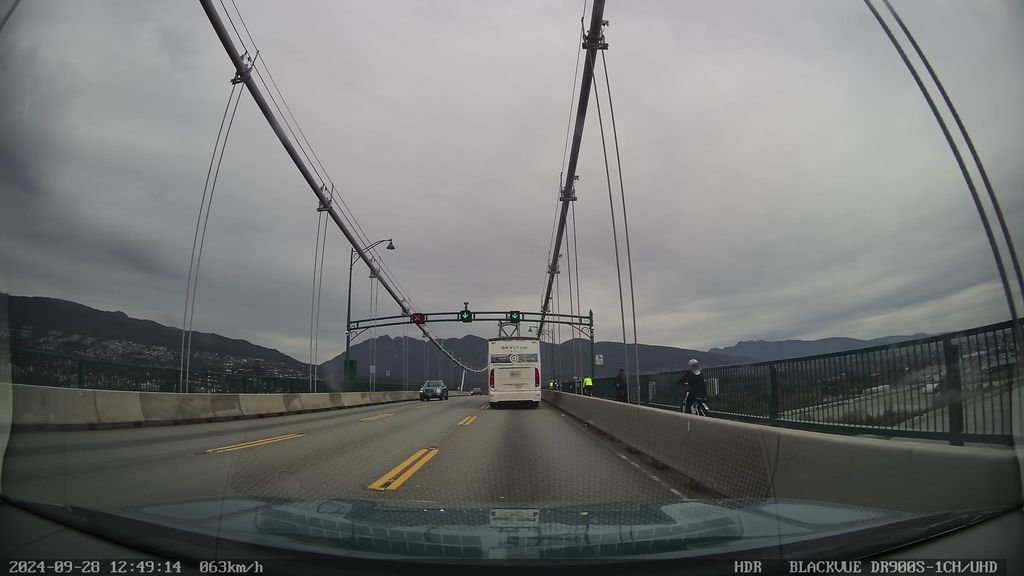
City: vancouver